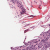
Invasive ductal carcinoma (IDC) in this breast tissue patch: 1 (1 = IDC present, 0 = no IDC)